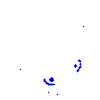
Particle: pion